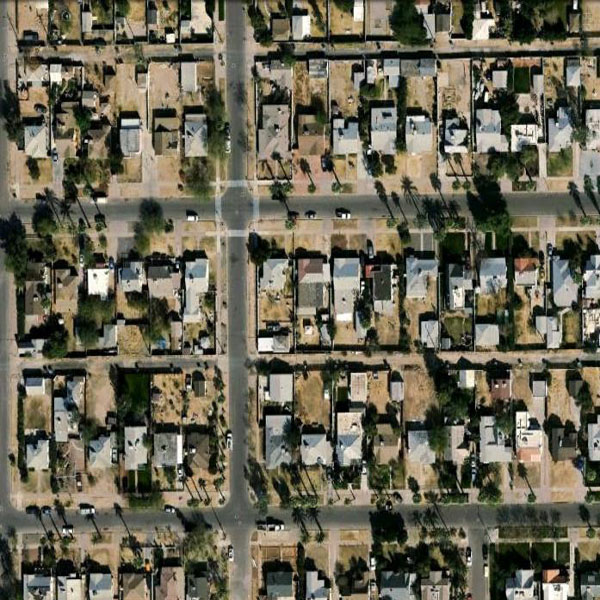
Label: Residential